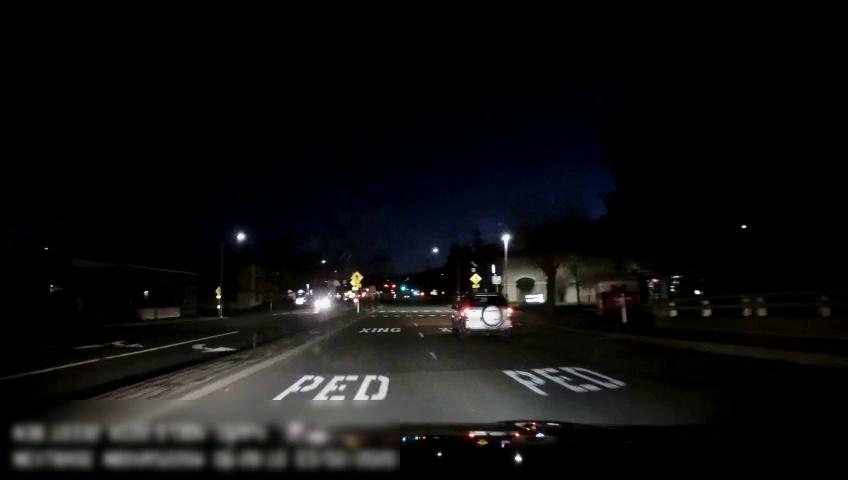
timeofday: Night
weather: Cloudy
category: Drivable Space
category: Drivable Space
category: Vehicles | SUV
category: Lanes | Opposite Lane
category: Lanes | Current Lane
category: Traffic | Signs
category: Traffic | Signs
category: Traffic | Signs